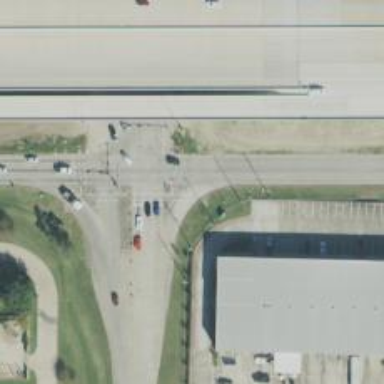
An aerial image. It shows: Frontage road connected to secondary link.